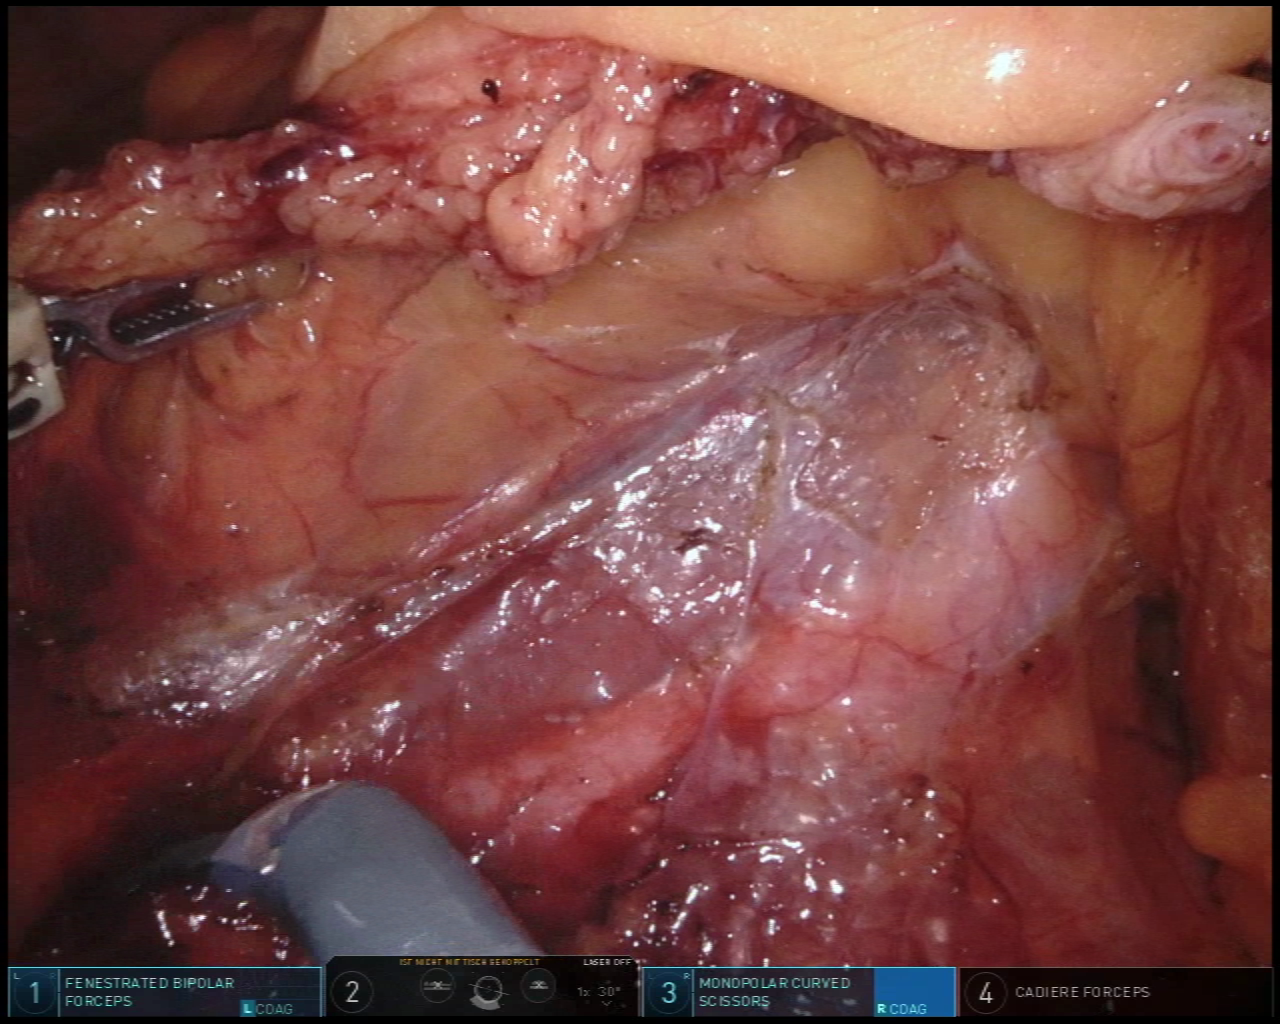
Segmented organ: ureter
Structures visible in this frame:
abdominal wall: no
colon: no
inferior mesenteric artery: no
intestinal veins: no
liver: no
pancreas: no
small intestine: no
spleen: no
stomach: no
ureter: yes
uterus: no
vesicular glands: no